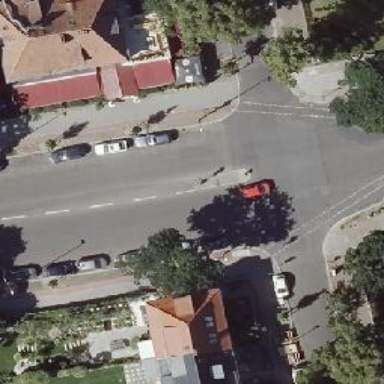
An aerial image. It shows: Secondary road with asphalt surface. It has separate cycle track and sidewalks on both sides. The parking lanes are oriented parallel to the road.